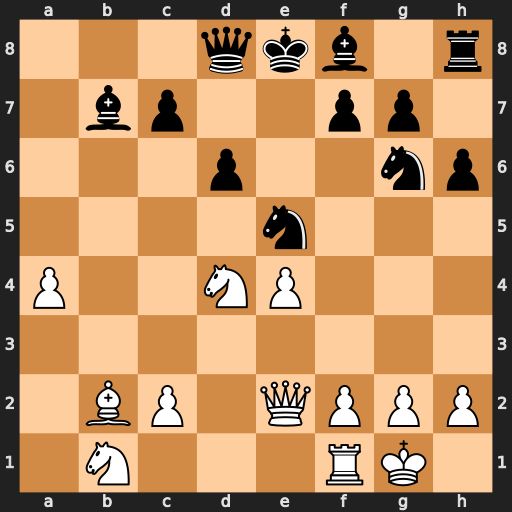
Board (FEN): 3qkb1r/1bp2pp1/3p2np/4n3/P2NP3/8/1BP1QPPP/1N3RK1
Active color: w
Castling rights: k
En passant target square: -
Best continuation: Qb5+ Qd7 Qxb7